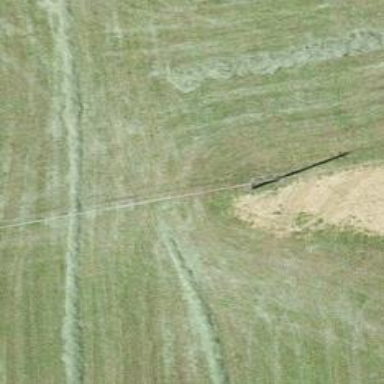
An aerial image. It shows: Minor power line.